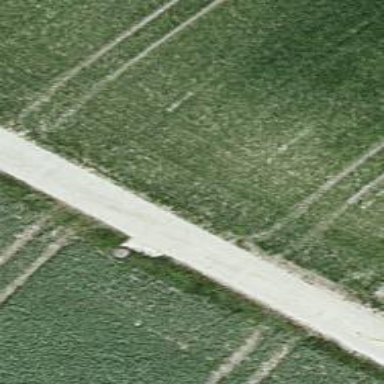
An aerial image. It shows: Service road with grade1 tracktype.